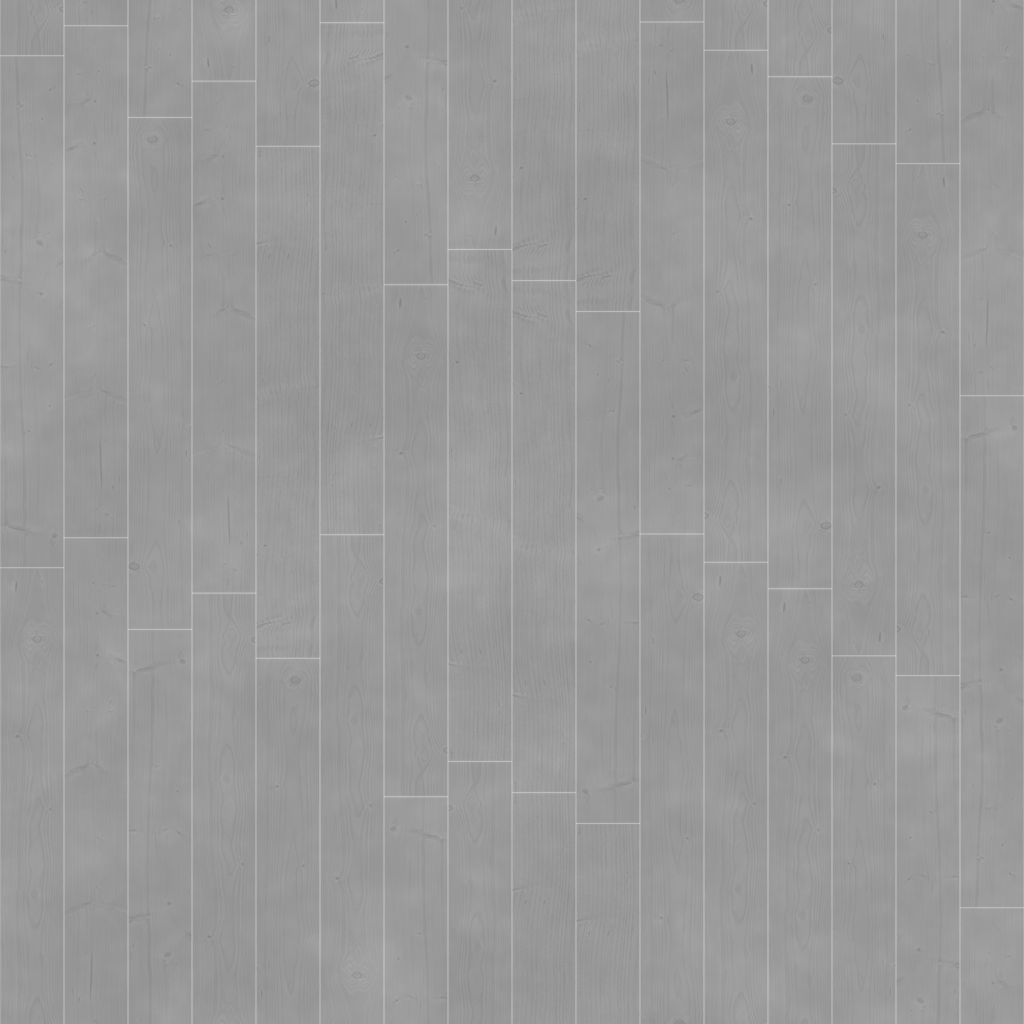
Texture map type: Roughness